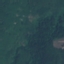
Label: Forest